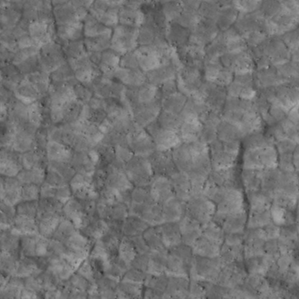
Label: non_frost